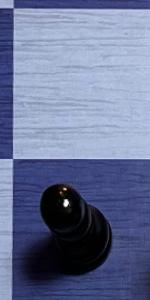
Label: Pawn_Black